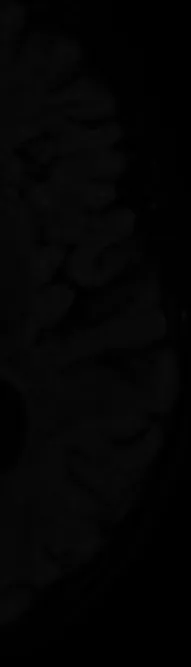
Brain MRI acquired at 19- months of age after an episode of cardiac arrest showed no evidence of hypoxic ischemic insult on the axial FLAIR image; however, there is evidence of mild brain volume loss with enlarged ventricles and prominent subarachnoid spaces.
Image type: radiology (mri)